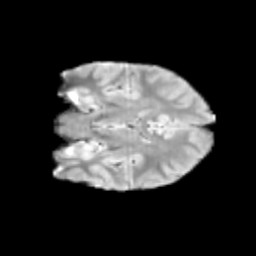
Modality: T2w
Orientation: coronal
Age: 10
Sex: male
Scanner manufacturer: siemens
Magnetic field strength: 3 T
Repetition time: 3.8 s
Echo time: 0.07 s